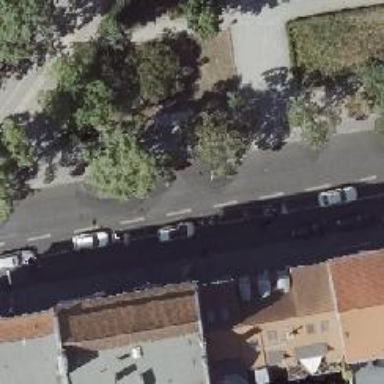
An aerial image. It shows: Tram stop position for public transport.